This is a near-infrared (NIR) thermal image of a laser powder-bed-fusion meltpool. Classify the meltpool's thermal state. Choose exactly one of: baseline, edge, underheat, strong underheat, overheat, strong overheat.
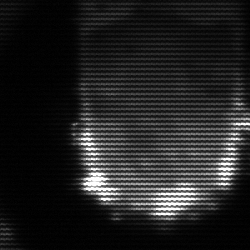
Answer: baseline